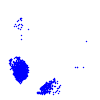
Particle: pion